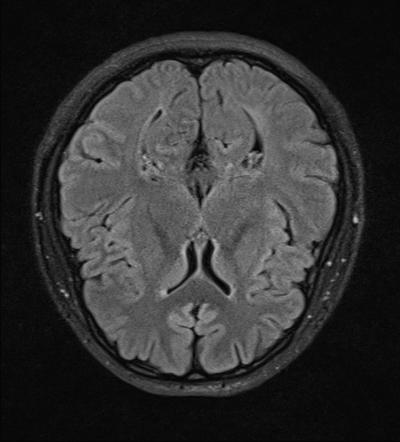
Label: notumor